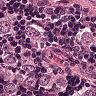
Metastatic tissue present: yes